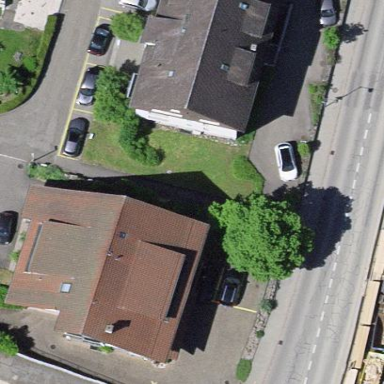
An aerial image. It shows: White gabled-roof apartments building.